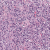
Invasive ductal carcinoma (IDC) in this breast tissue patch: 1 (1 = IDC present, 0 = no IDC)